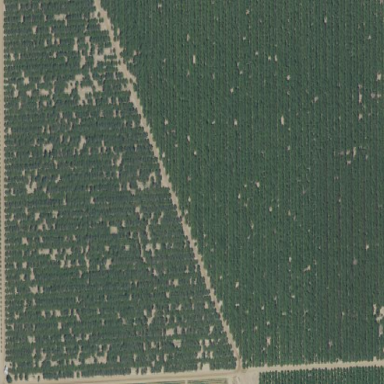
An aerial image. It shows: Orchard filled with almond trees.